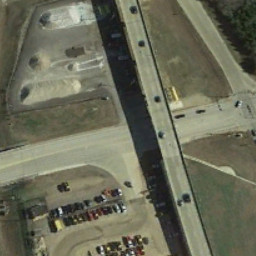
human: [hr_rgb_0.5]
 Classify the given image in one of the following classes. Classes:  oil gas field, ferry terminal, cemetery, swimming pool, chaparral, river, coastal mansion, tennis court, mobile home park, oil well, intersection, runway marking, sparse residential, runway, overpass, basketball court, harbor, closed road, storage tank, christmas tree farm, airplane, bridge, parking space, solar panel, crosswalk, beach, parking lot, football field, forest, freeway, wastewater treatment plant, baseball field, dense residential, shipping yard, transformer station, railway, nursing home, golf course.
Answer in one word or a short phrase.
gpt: overpass